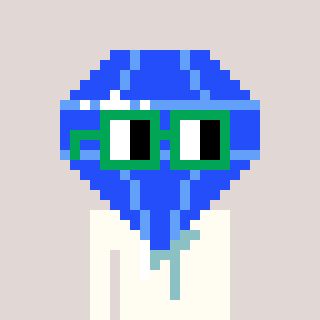
a pixel art character with square green glasses, a blue diamond-shaped head and a grayscale-colored body on a warm background